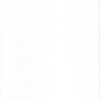
Label: dusty